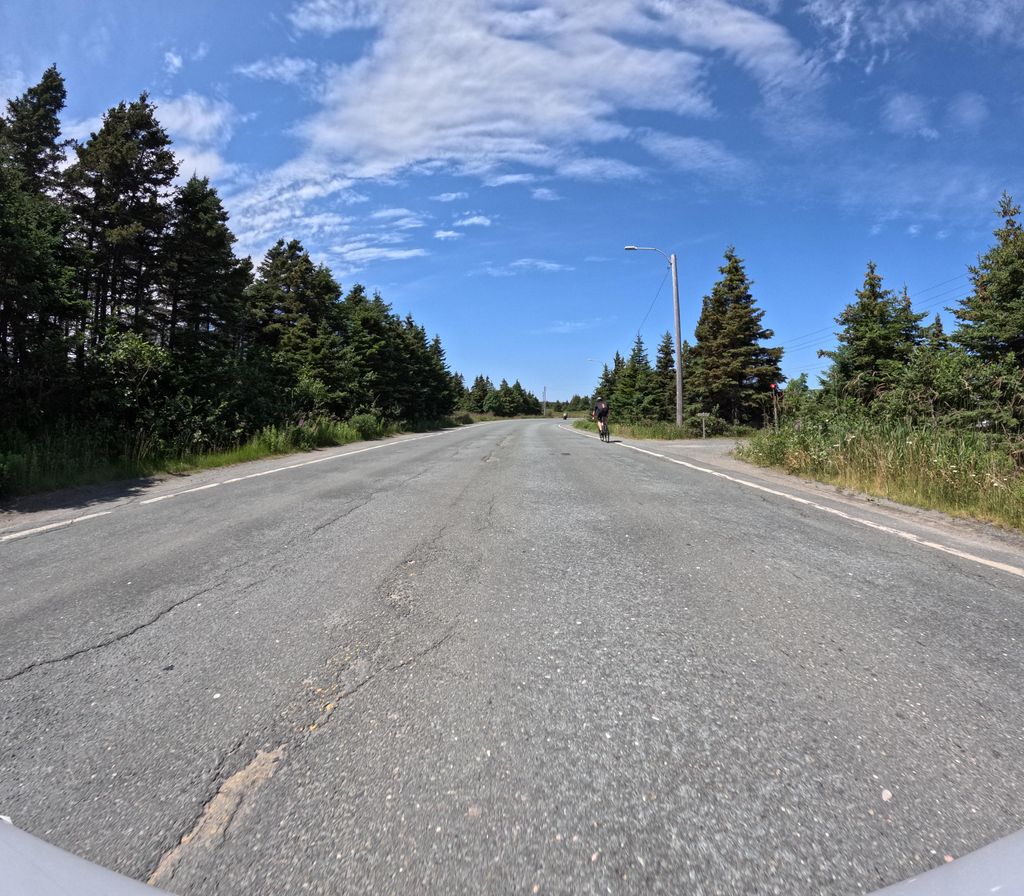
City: st_johns